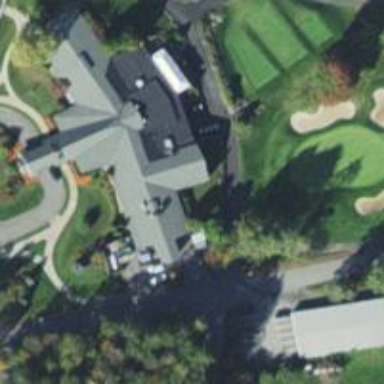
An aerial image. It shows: Clubhouse building associated with golf course.